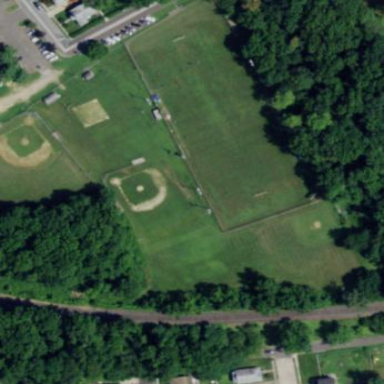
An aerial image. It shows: Baseball pitch for leisure land activities.